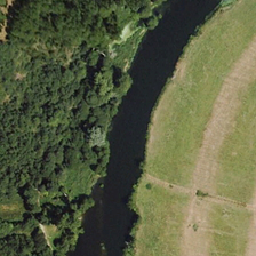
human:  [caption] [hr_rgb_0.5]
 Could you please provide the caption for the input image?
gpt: The long river is covered with grass.

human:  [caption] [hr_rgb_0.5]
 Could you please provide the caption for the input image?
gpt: The long river is full of grass.

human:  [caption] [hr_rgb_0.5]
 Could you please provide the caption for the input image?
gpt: The river is covered with grass.

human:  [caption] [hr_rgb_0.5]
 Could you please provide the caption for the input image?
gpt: The long river is covered with grass.

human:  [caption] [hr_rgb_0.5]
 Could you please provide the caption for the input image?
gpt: The long river is full of grass.